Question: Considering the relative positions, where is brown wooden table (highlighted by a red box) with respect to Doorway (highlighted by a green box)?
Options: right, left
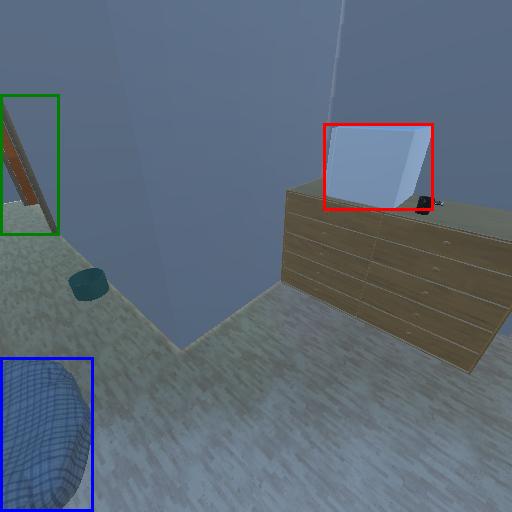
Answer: right